Question: I'm a fairly new Ada programmer. I have read the book by Barnes (twice I might add) and even managed to write a fair terminal program in Ada. My main language is C++ though.
I am currently wondering if there is a way to "protect" subroutine calls in Ada, perhaps in Ada 2012 (of which I know basically nothing). Let me explain what I mean (although in C++ terms).
Suppose you have a class 'Secret' like this:
'''
class Secret
{
private:
int secret_int;
public:
Set_Secret_Value( int i );
}
'''
Now this is the usual stuff, dont expose secret_int, manipulate it only through access functions. However, the problem is that anybody with access to an object of type Secret can manipulate the value, whether that particular code section is supposed to do it or not. So the danger of rogue altering of secret_int has been reduced to anybody altering secret_int through the permitted functions, even if it happens in a code section that's not supposed to manipulate it.
To remedy that I came up with the following construct
'''
class Secret
{
friend class Secret_Interface;
private:
int secret_int;
Set_Secret_Value( int i );
Super_Secret_Function();
};
class Secret_Interface
{
friend class Client;
private:
static Set_Secret_Value( Secret &rc_secret_object, int i )
{
rc_secret_object.Set_Secret( i );
}
};
class Client
{
Some_Function()
{
...
Secret_Interface::Set_Secret_Value( c_object, some-value );
...
}
}
'''
Now the class 'Secret_Interface' can determine which other classes can use it's private functions and by doing so, indirectly, the functions of class Secret that are exposed to 'Secret_Interface'. This way class Secret still has private functions that can not be called by anybody outside the class, for instance function 'Super_Secret_Function()'.
Well I was wondering if anything of this sort is possible in Ada. Basically my desire is to be able to say:
'''
Code A may only be executed by code B but not by anybody else
'''
Thanks for any help.
Edit:
I add a diagram here with a program structure like I have in mind that shows that what I mean here is a transport of a data structure across a wide area of the software, definition, creation and use of a record should happen in code sections that are otherwise unrleated

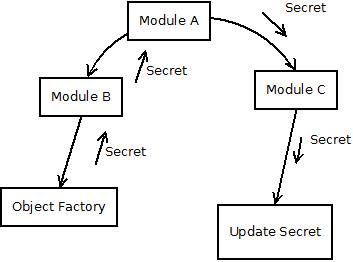
Answer: You could do this by using child packages:
'''
package Hidden is
private
A : Integer;
B : Integer;
end Hidden;
'''
and then
'''
package Hidden.Client_A_View is
function Get_A return Integer;
procedure Set_A (To : Integer);
end Hidden.Client_A_View;
'''
Then, 'Client_A' can write
'''
with Hidden.Client_A_View;
procedure Client_A is
Tmp : Integer;
begin
Tmp := Hidden.Client_A_View.Get_A;
Hidden.Client_A_View.Set_A (Tmp + 1);
end Client_A;
'''